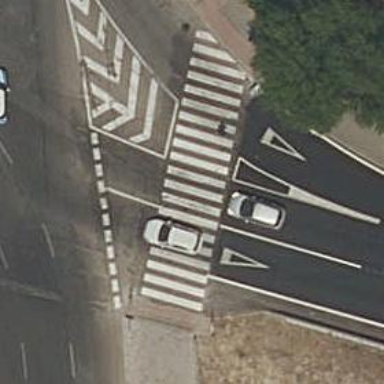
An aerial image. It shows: Uncontrolled road crossing.